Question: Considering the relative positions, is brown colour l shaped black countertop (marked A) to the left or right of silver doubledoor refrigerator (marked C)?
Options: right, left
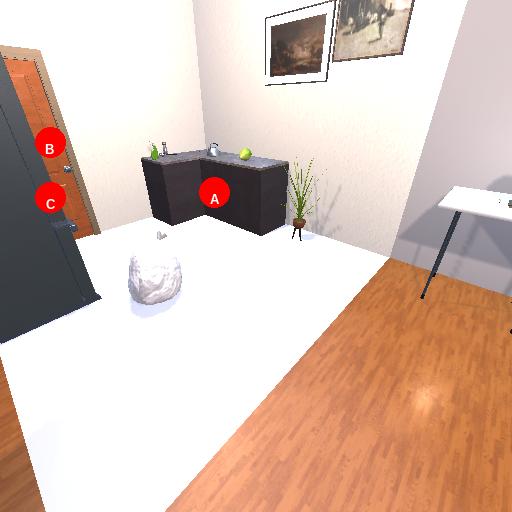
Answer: right